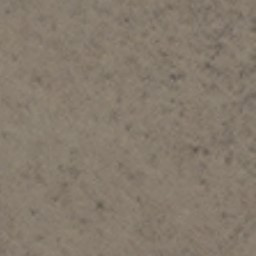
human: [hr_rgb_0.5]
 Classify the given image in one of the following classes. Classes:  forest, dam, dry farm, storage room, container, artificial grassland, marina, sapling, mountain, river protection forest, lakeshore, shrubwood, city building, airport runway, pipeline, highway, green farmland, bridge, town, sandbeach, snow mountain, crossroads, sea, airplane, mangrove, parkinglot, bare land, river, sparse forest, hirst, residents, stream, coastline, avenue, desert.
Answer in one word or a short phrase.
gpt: bare land